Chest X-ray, AP view. Patient: 80 years old, sex M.
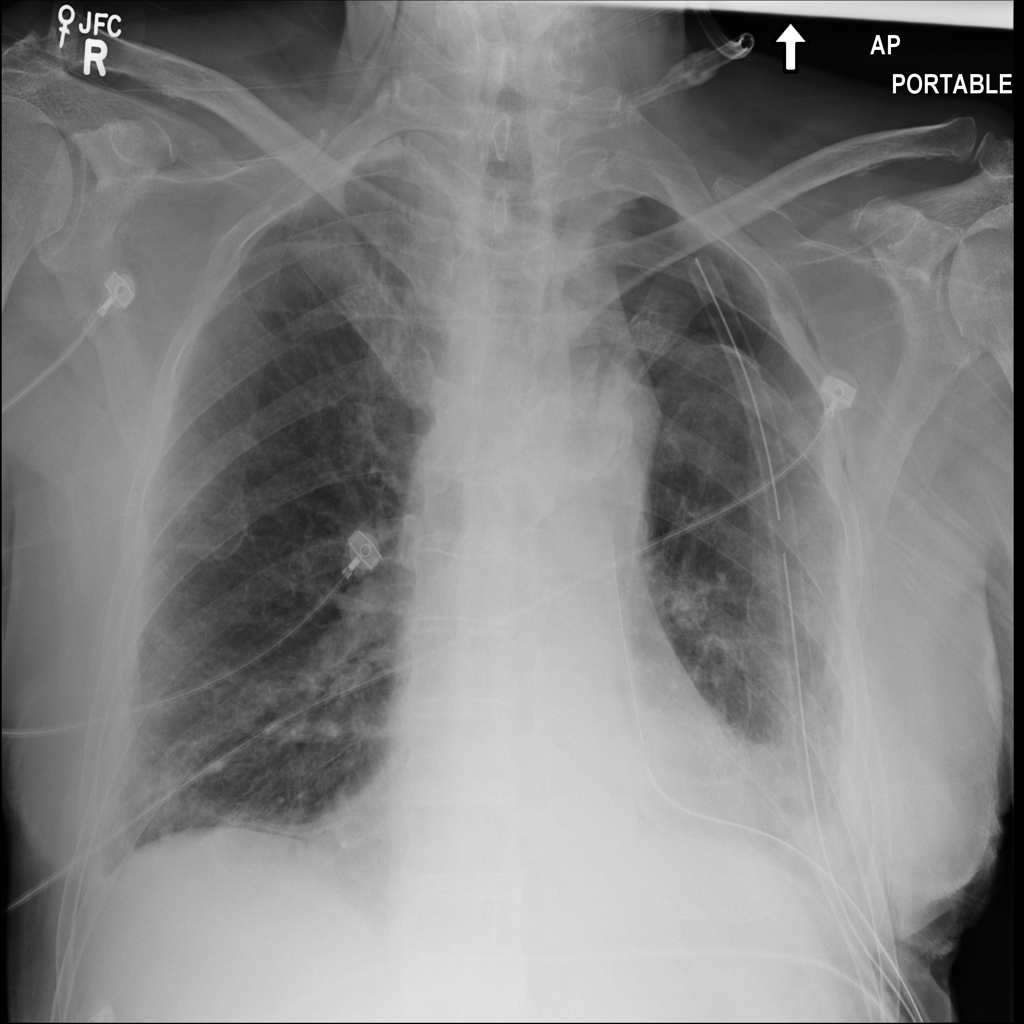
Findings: Pneumothorax